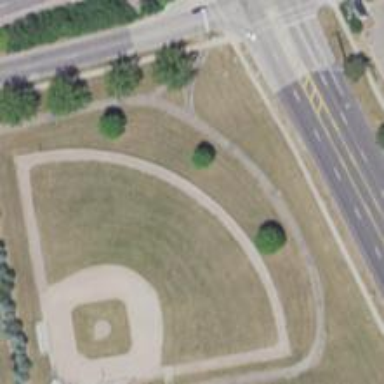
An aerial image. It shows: Baseball pitch for leisure land activities.